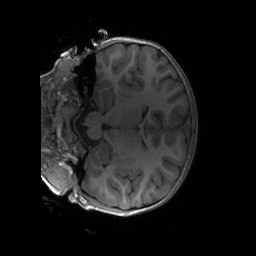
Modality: T1w
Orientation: coronal
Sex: female
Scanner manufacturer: siemens
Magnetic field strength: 3 T
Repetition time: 1.9 s
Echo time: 0.00243 s